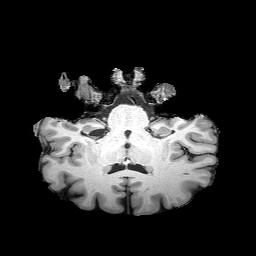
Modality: T1w
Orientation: sagittal
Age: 54
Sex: male
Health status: healthy